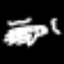
Label: airplane